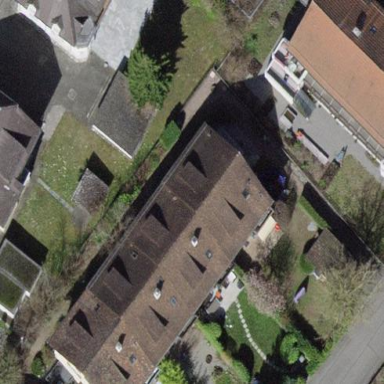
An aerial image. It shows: Terrace building.